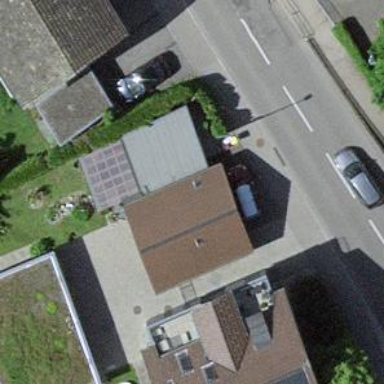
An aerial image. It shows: Post box is visible.